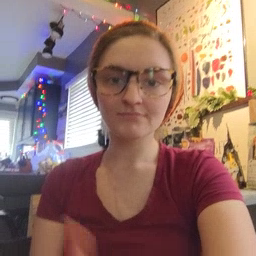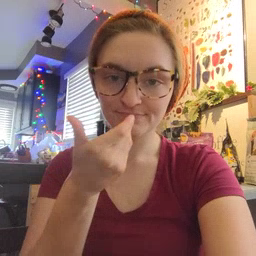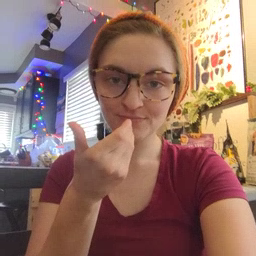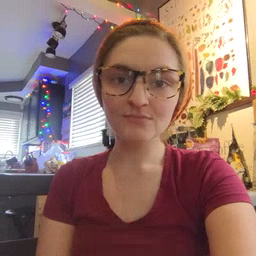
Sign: pizza